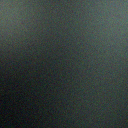
Screen state: off